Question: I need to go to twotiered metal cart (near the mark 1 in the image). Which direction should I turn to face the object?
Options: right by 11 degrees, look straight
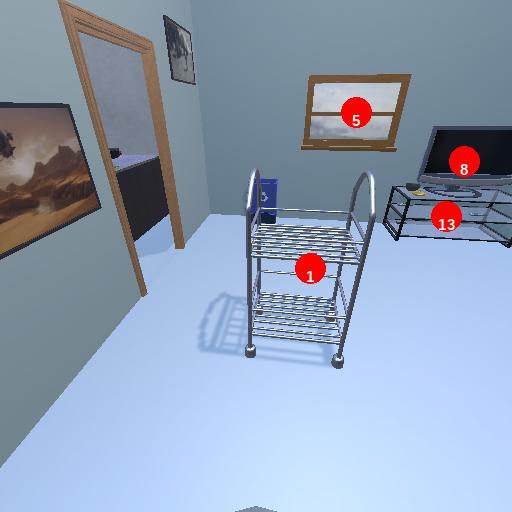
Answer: right by 11 degrees